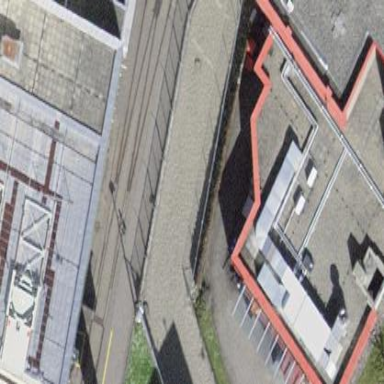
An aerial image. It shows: Industrial building.